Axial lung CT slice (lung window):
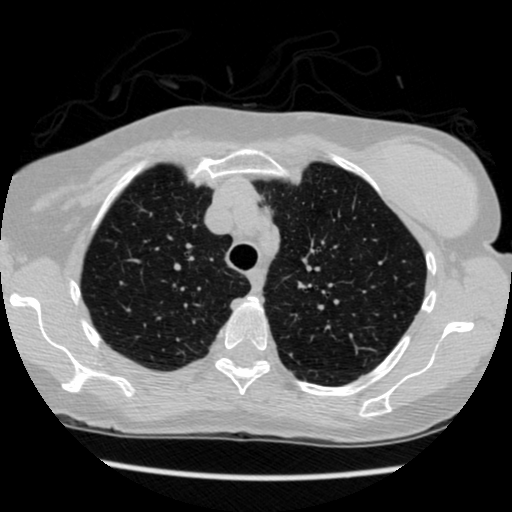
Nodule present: no